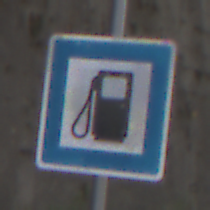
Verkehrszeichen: Tankstelle
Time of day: MorningAfternoon
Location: Outdoor (Suburban)
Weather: PartlyCloudy
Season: NotSpecified
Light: Natural